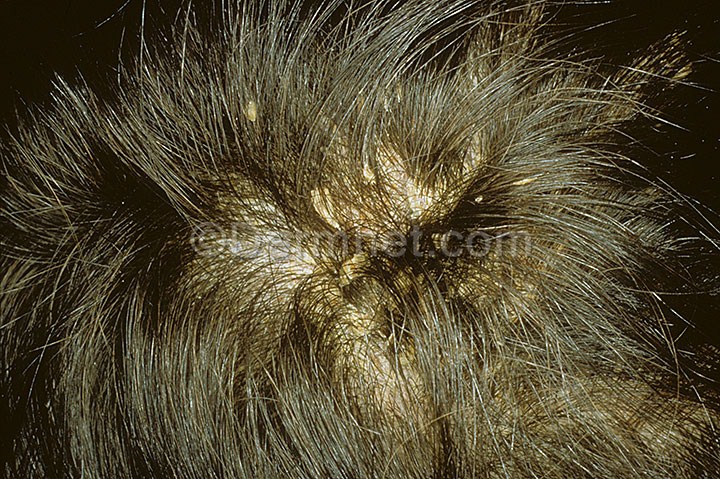
Disease: Psoriasis pictures Lichen Planus and related diseases